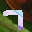
Label: 7